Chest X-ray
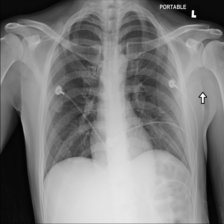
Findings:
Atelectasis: negative
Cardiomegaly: negative
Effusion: negative
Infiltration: negative
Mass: negative
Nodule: negative
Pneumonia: negative
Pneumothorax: negative
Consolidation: negative
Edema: negative
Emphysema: negative
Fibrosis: negative
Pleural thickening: negative
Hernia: negative